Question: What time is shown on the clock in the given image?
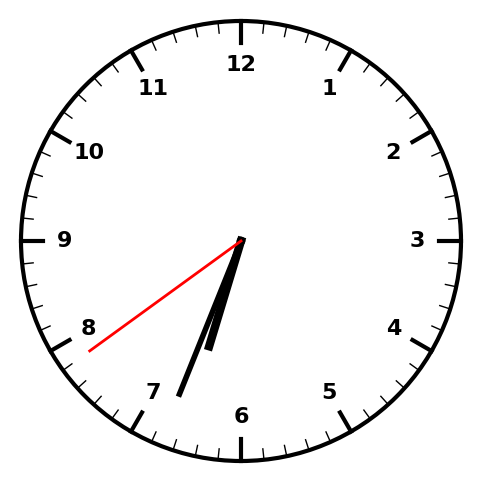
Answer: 06:33:39